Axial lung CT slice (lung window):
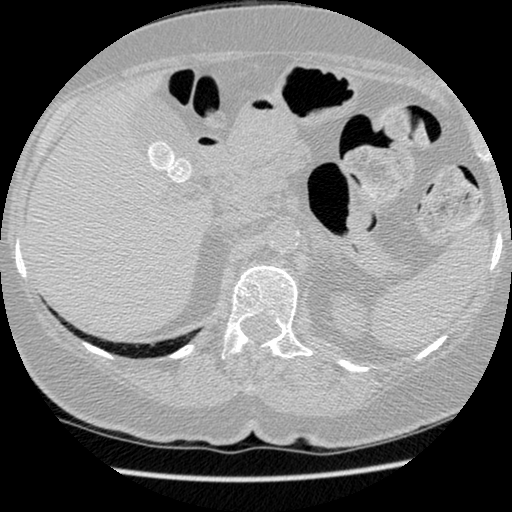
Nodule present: no